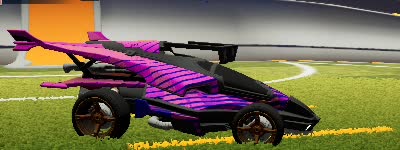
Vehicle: aftershock